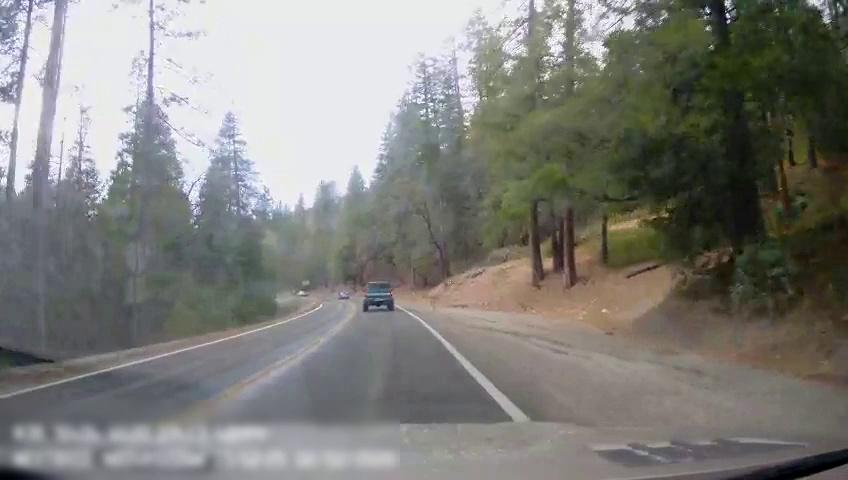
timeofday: Day
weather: Sunny
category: Drivable Space
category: Vehicles | Truck
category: Lanes | Current Lane
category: Lanes | Opposite Lane
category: Lanes | Opposite Lane
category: Lanes | Opposite Lane